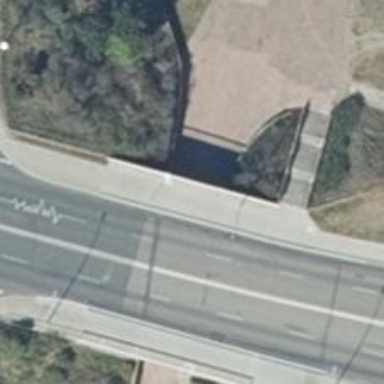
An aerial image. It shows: Footway passing through tunnel.